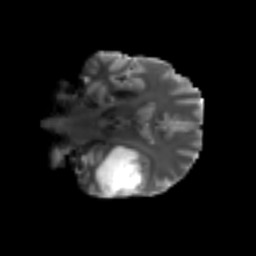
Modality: T2w
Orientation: coronal
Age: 61
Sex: male
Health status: ill
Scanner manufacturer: siemens
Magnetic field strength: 3 T
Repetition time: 8.7 s
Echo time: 0.11 s